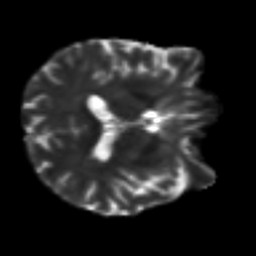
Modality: T2w
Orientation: axial
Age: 44
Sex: male
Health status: ill
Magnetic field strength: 3 T
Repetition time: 9 s
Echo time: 0.093 s